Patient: sex F, age 69
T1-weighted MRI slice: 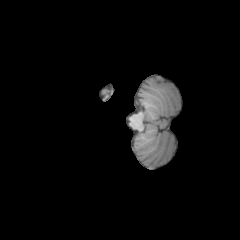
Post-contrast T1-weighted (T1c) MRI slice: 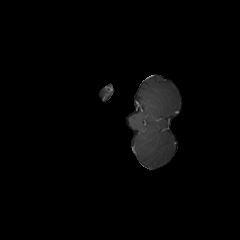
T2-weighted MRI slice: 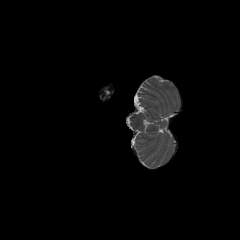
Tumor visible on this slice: yes
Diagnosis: Astrocytoma, IDH-wildtype
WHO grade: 2